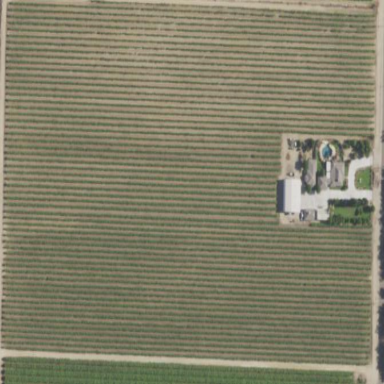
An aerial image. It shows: Vineyard with grape crops.